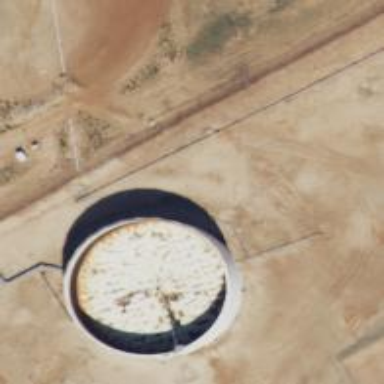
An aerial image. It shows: Storage tank with man-made structure.